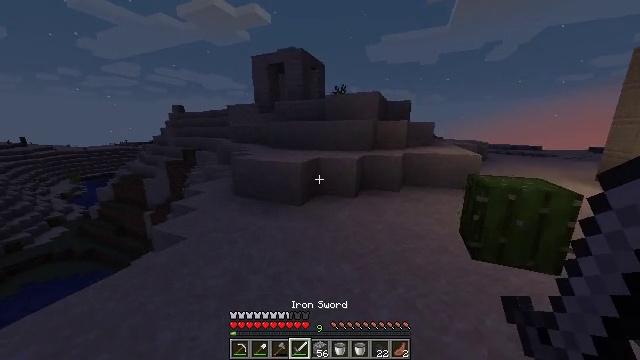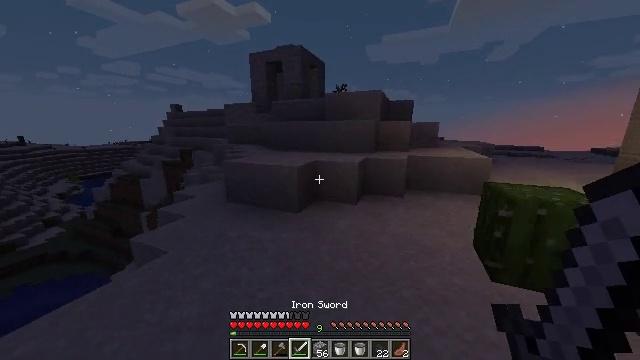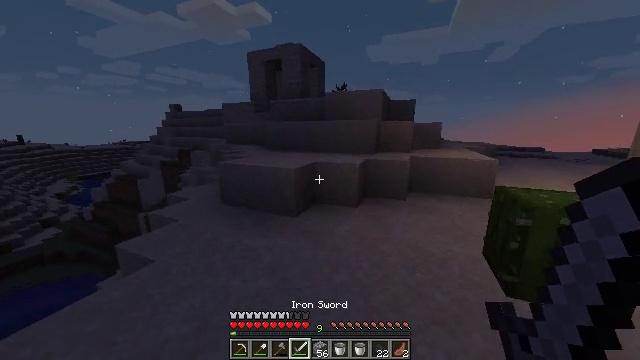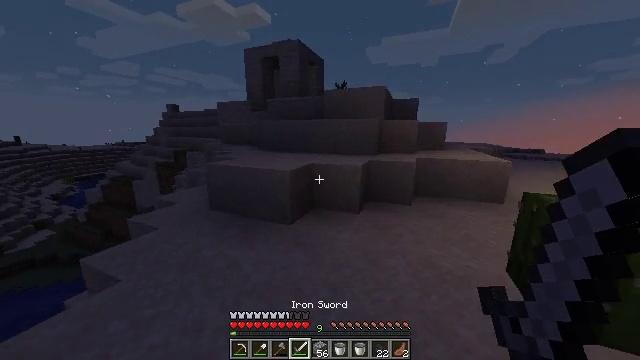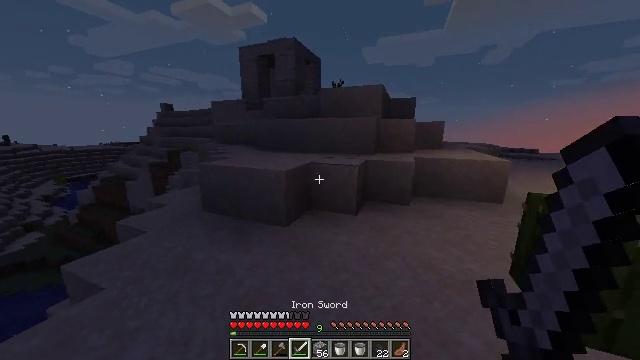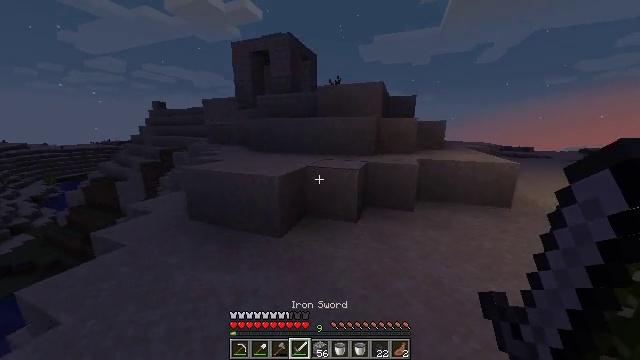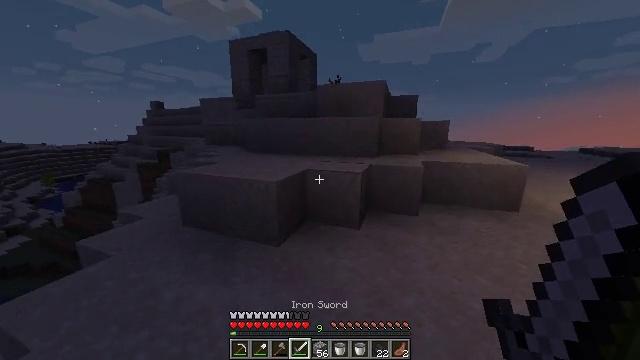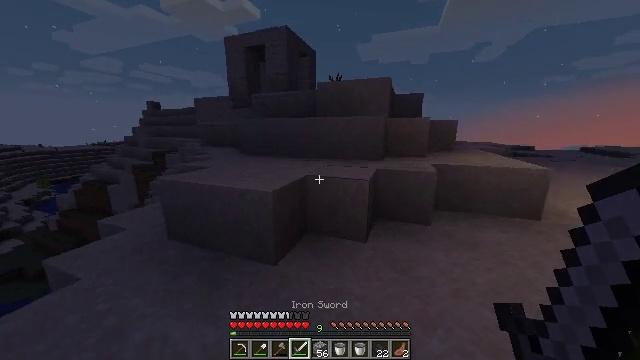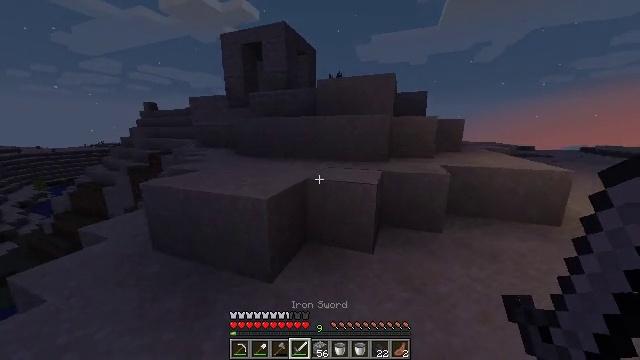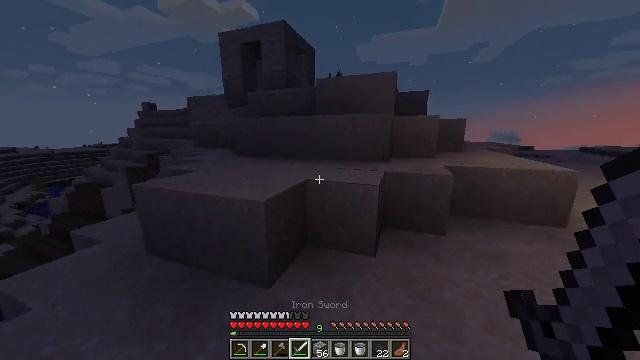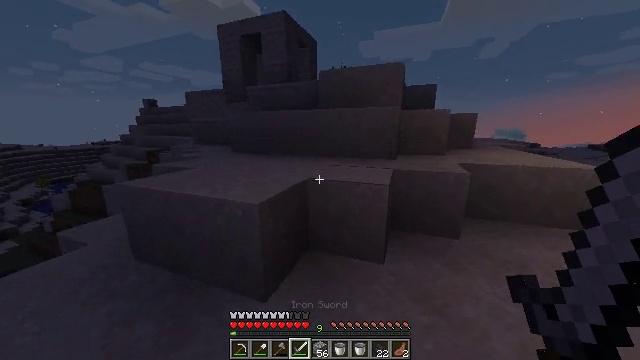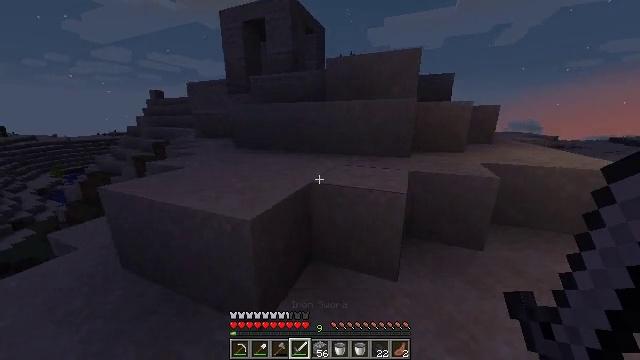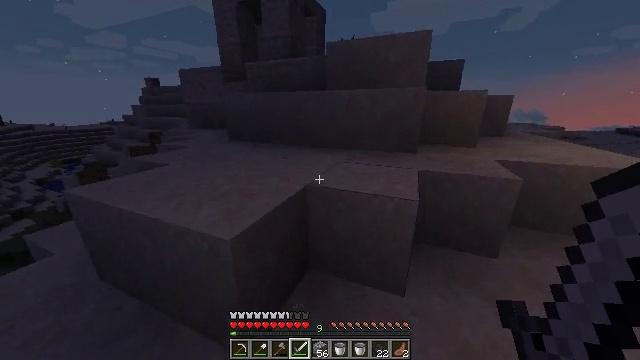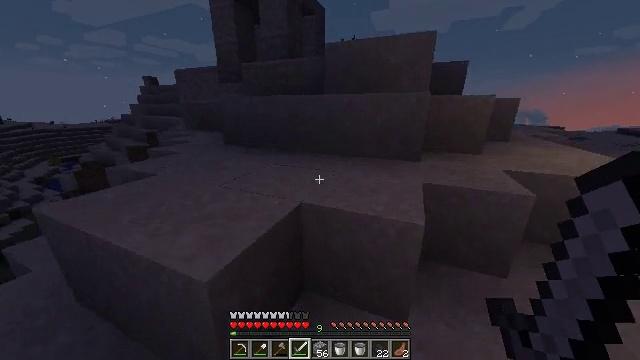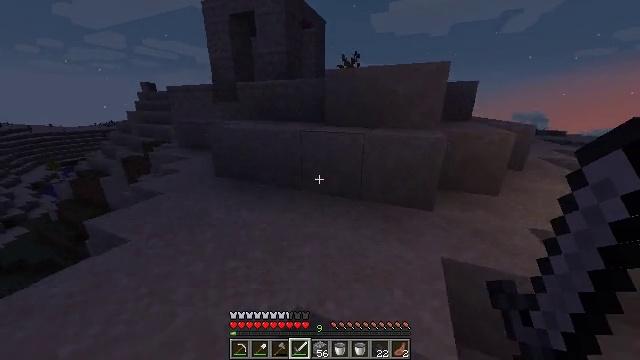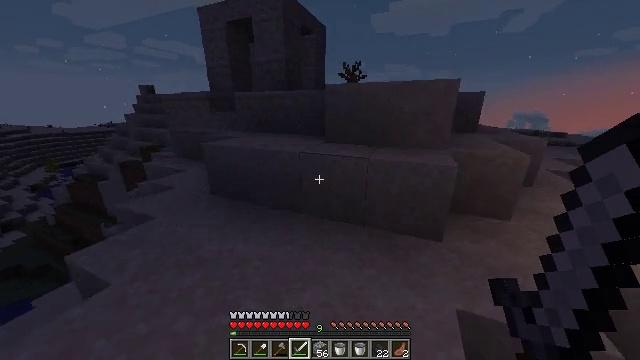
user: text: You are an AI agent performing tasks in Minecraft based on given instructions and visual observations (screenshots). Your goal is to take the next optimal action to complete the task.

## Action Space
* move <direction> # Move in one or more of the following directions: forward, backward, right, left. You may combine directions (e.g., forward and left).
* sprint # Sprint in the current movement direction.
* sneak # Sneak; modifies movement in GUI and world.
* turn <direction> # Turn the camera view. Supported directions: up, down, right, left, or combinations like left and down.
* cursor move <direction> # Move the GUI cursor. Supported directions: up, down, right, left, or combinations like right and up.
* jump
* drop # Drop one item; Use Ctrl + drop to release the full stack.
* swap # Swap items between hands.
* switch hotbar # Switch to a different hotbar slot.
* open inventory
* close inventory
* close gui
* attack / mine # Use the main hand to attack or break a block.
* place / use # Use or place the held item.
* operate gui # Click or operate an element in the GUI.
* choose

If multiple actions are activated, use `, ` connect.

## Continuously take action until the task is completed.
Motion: motion action
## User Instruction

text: Attack the clay block to obtain it.
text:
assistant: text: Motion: move forward, sprint
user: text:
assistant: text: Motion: move forward, sprint
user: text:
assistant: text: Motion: move forward, sprint
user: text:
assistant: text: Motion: move forward, sprint
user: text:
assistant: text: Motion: move forward, sprint
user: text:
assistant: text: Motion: move forward, sprint
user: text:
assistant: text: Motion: move forward, sprint
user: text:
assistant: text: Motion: move forward, sprint
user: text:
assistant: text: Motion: move forward, sprint
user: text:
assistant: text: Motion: move forward, sprint
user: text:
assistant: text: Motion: move forward, sprint, turn left and down
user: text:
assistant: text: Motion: move forward, sprint, turn down
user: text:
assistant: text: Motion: move forward, sprint, jump
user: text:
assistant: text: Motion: move forward, sprint, jump
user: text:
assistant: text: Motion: move forward, sprint, jump
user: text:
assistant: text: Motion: move forward, sprint, jump
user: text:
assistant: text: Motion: move forward, sprint
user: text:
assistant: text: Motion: move forward, sprint
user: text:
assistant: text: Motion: move forward, sprint, turn right
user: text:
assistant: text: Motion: move forward, sprint, turn right
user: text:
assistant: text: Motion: move forward, sprint, turn right, jump
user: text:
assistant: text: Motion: move forward, sprint, turn right, jump
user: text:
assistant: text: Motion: move forward, sprint, turn right, jump
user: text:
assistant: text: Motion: move forward, sprint, jump
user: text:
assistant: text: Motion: move forward, sprint, jump
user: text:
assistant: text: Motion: move forward, sprint
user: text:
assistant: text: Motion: move forward, sprint
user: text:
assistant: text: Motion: move forward, sprint
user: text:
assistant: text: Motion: move forward, sprint
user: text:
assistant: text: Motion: move forward, sprint